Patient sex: M
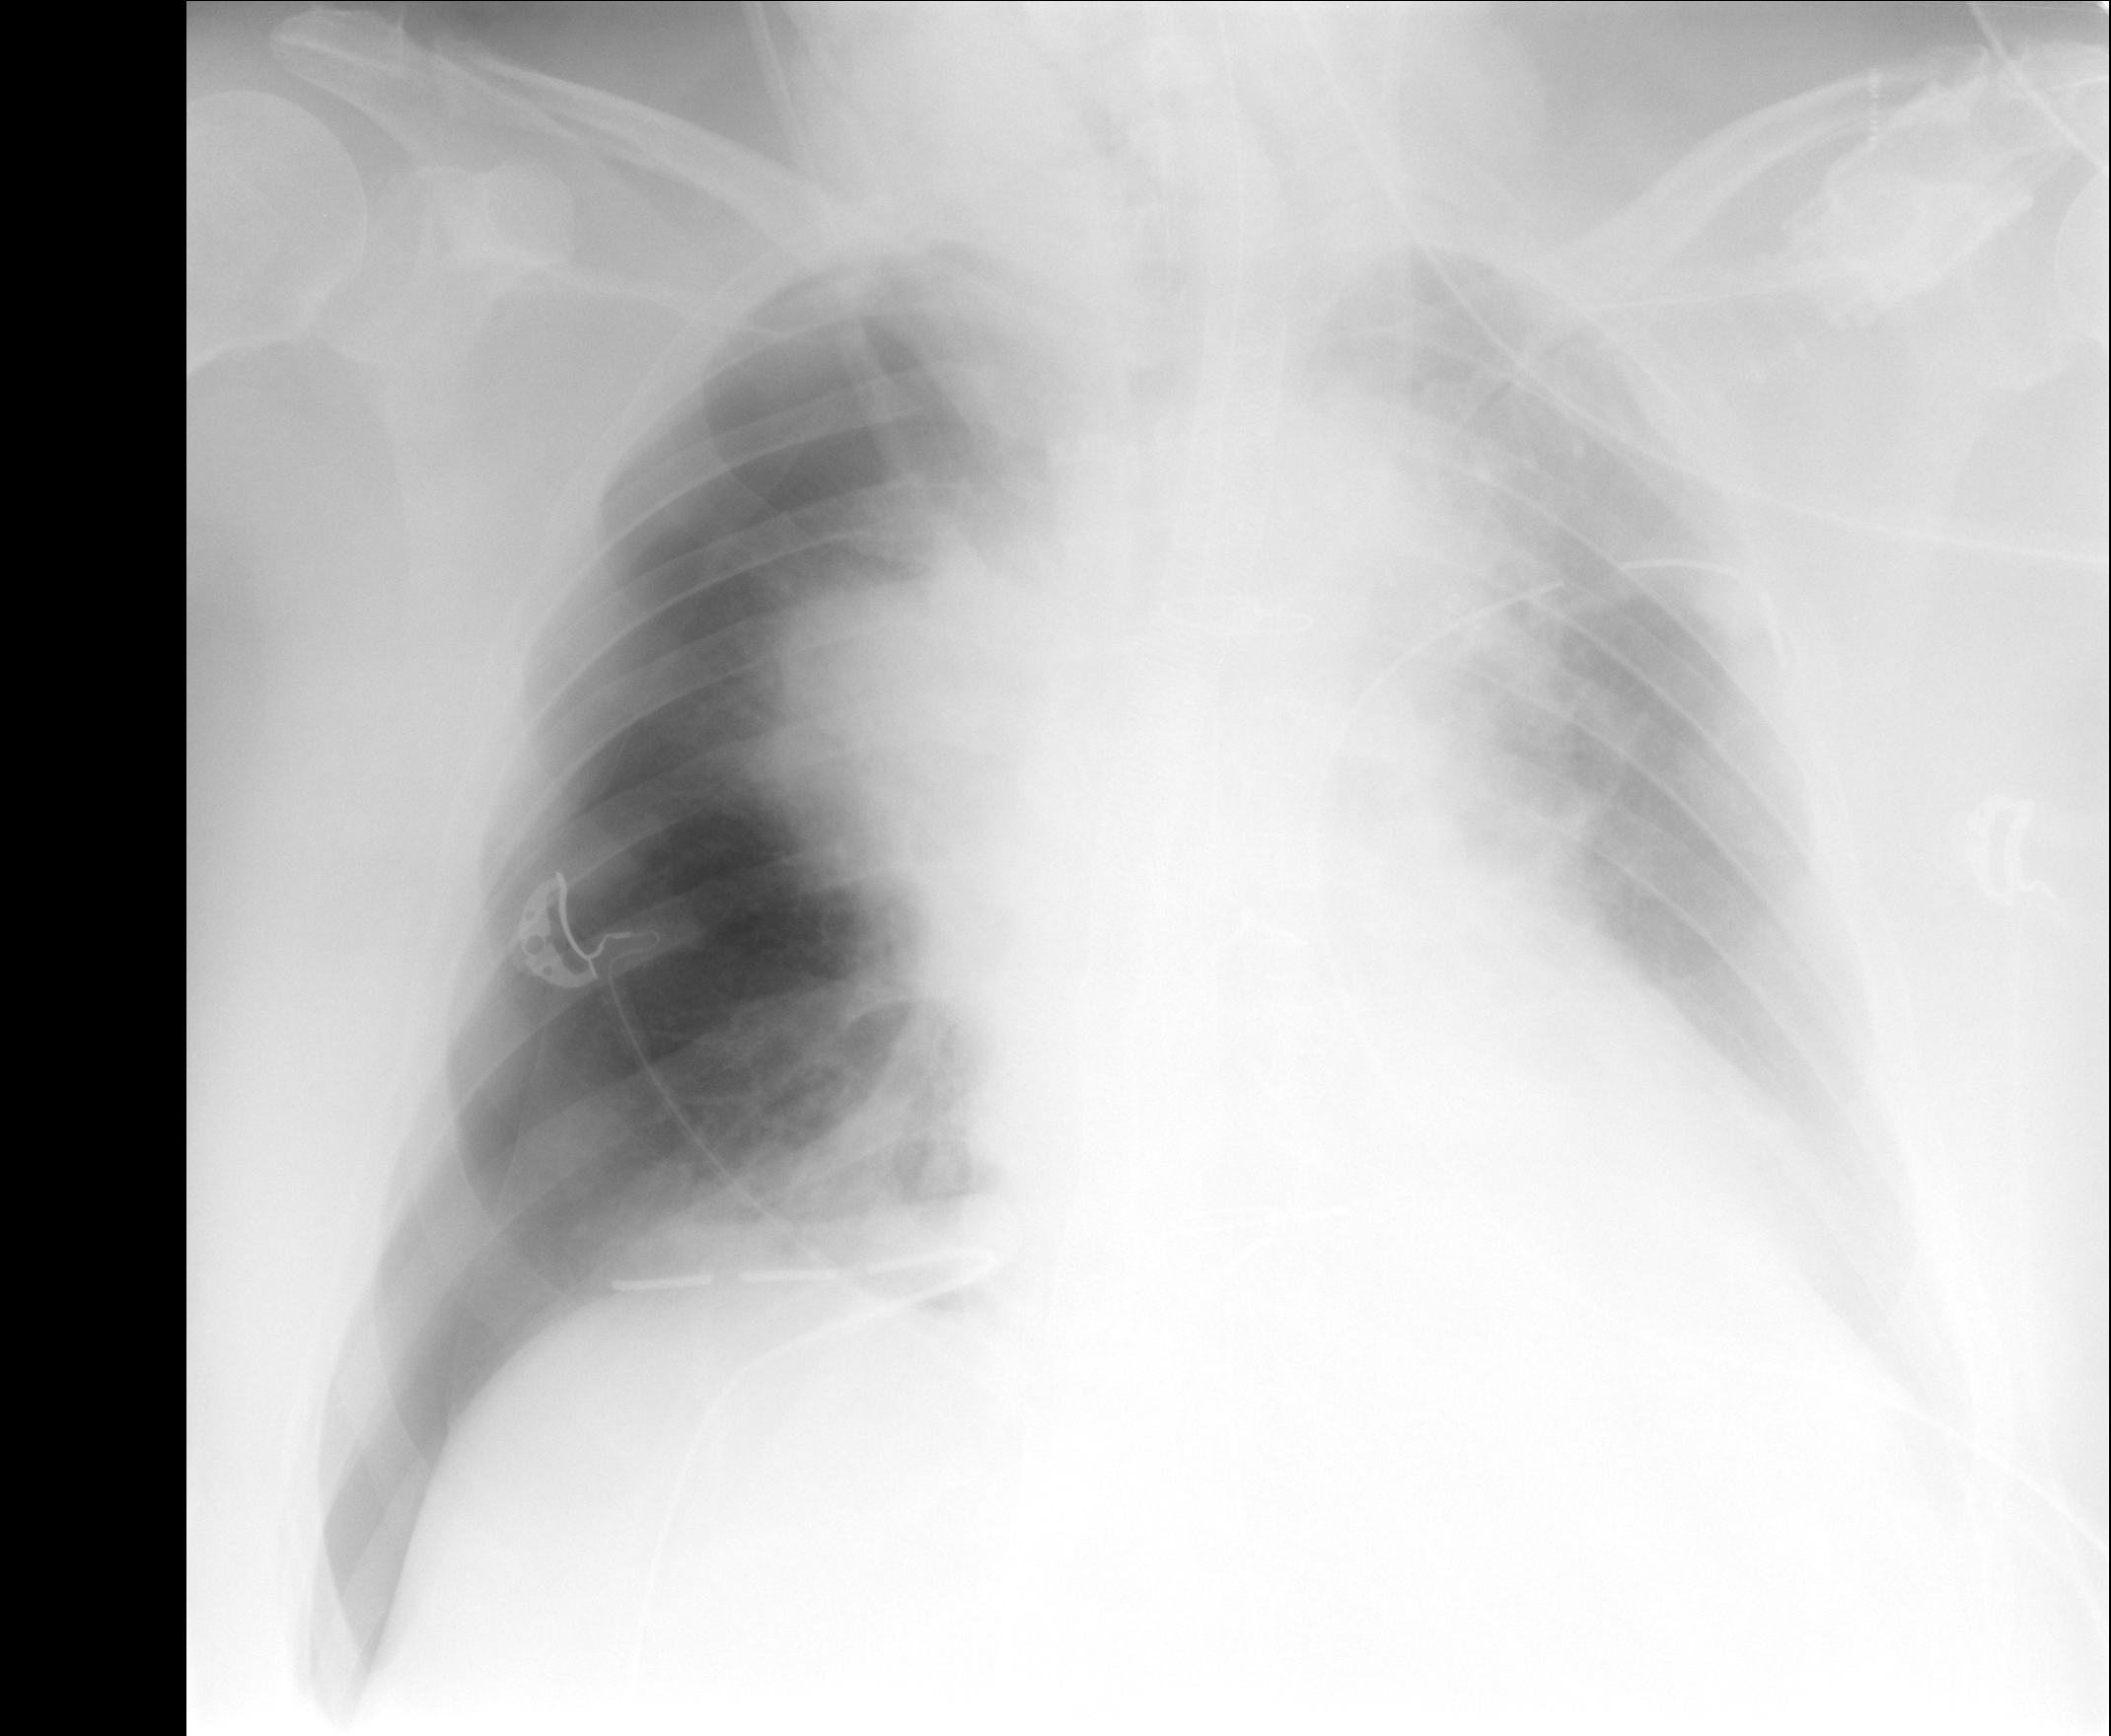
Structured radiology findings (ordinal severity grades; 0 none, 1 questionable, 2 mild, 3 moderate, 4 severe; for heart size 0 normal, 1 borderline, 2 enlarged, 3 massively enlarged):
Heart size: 2
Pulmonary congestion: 2
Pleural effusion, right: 0
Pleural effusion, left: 0
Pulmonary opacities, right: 2
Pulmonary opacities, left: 0
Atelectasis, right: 2
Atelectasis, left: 0